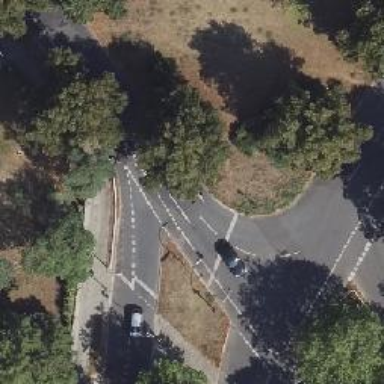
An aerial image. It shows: Tertiary road with asphalt surface. The road leads to circular junction.